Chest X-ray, PA view. Patient: 35 years old, sex F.
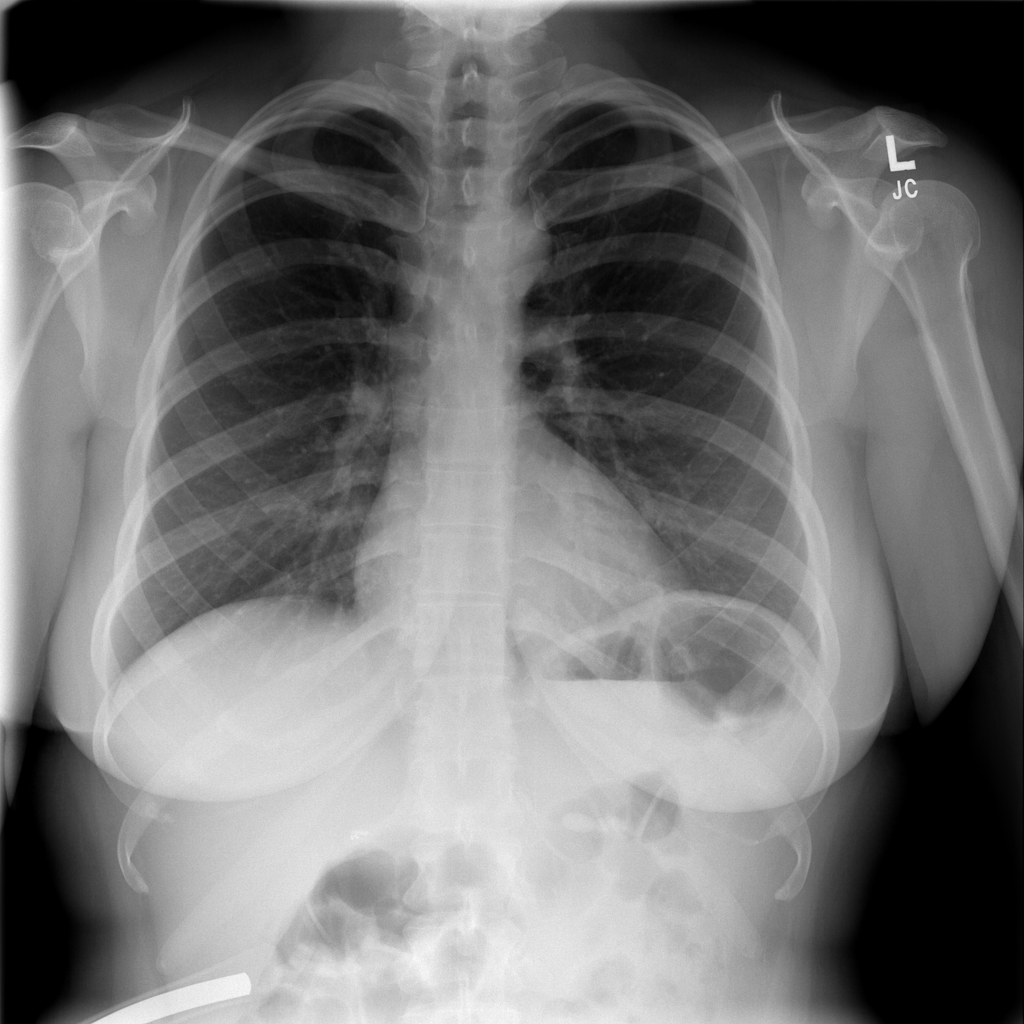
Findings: No Finding